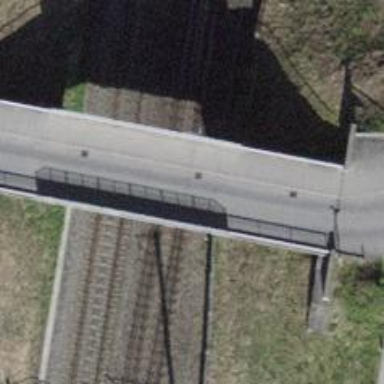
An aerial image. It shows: Single-track electrified railway with contact line.